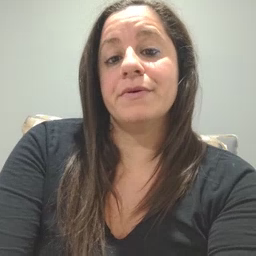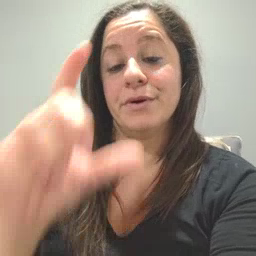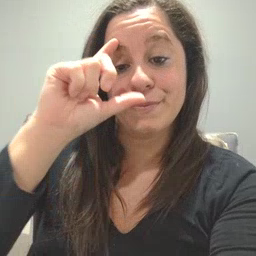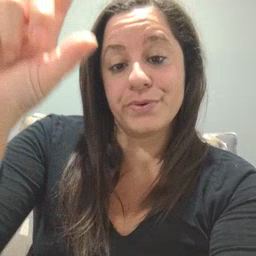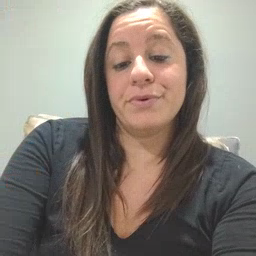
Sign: moon